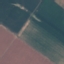
Land use / land cover: AnnualCrop